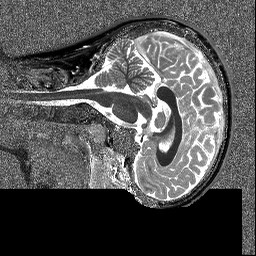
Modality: T1map
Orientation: sagittal
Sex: female